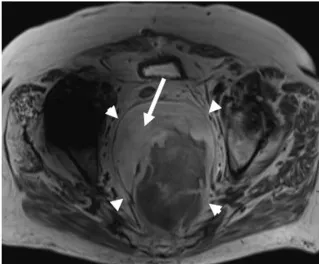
Axial nonfat saturated . Bright fat on nonfat saturated image.
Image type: radiology (mri)